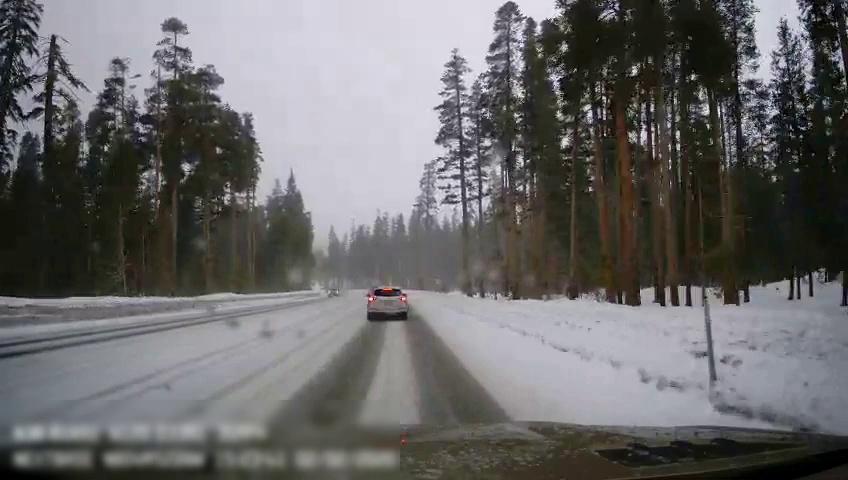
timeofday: Day
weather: Snowy
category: Drivable Space
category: Vehicles | SUV